CT reconstruction: vmi40
Segmentation target: lesions
Patient: M, age 58
ISS stage: Stage 1
Metal implant: no
Axial slice:
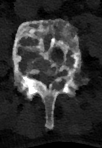
Sagittal slice:
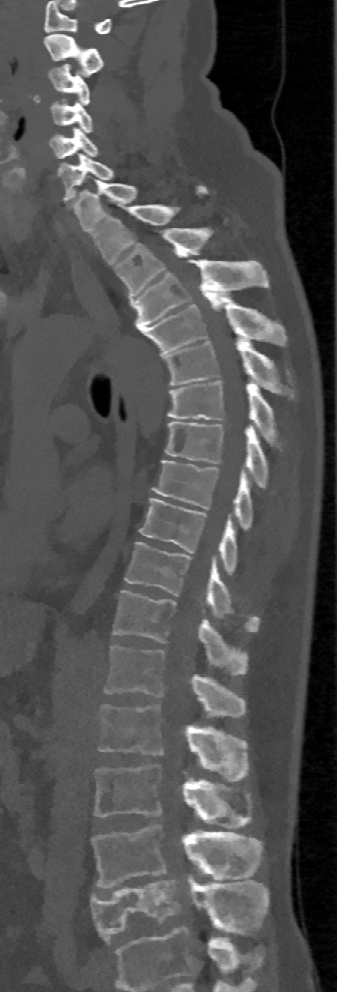